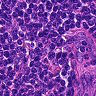
Metastatic tissue present: no